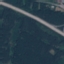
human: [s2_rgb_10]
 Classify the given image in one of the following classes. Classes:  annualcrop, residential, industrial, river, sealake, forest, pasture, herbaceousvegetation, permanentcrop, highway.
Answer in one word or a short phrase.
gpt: Highway